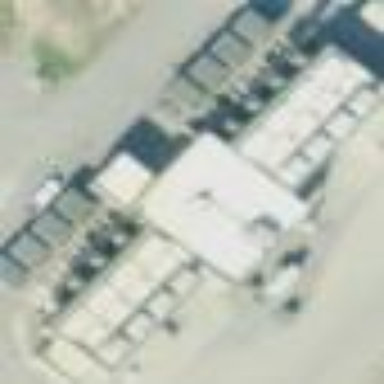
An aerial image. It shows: Industrial building within industrial area. It looks like power plant.